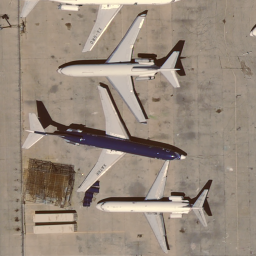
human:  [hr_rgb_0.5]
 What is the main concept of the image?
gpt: airplane